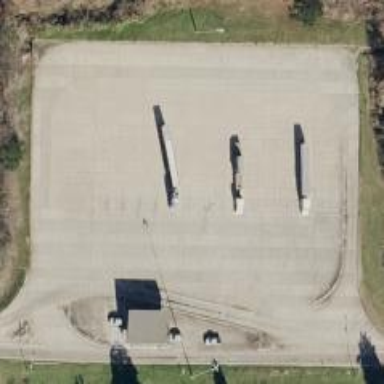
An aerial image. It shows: Commercial area with weigh station.